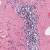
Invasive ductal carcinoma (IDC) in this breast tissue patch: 0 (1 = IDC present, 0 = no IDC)